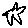
Label: star